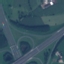
Land use / land cover class: Highway